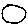
Label: circle